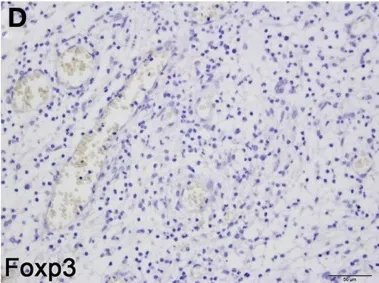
Immune profiling and MART-1 distribution in CSF-470 vaccination site biopsy from patient #1. Formalin-fixed, paraffin-embedded tissue sections were stained with appropriate antibodies, amplified with avidin-biotin-peroxidase (ABC) system (Vectastain, Vector Labs), and revealed with 3,3'-diaminobenzidine. Brisk CD8+ and CD20+ lymphocyte infiltration was observed in zones (II, III), with scarce CD4+ or Foxp3+ infiltration (A-D).
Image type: pathology (immunostaining)